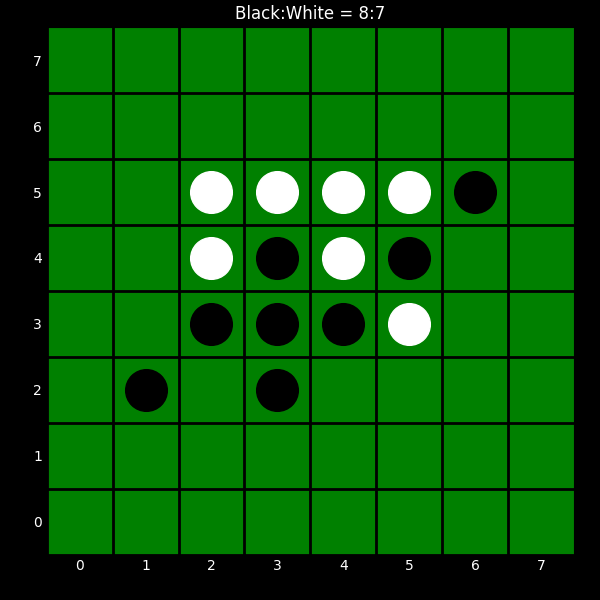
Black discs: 8
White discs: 7